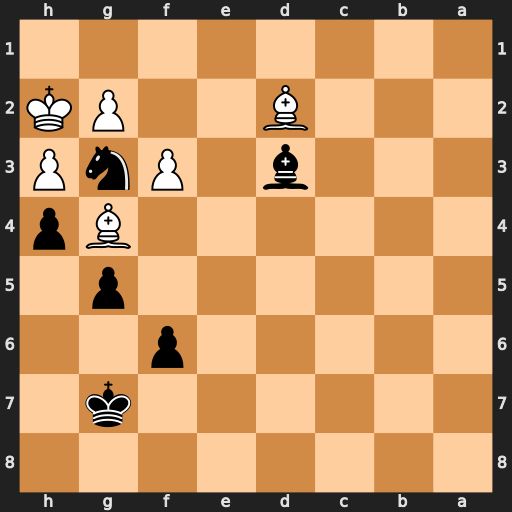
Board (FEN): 8/6k1/5p2/6p1/6Bp/3b1PnP/3B2PK/8
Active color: b
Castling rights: -
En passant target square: -
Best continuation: Nf1+ Kg1 Nxd2